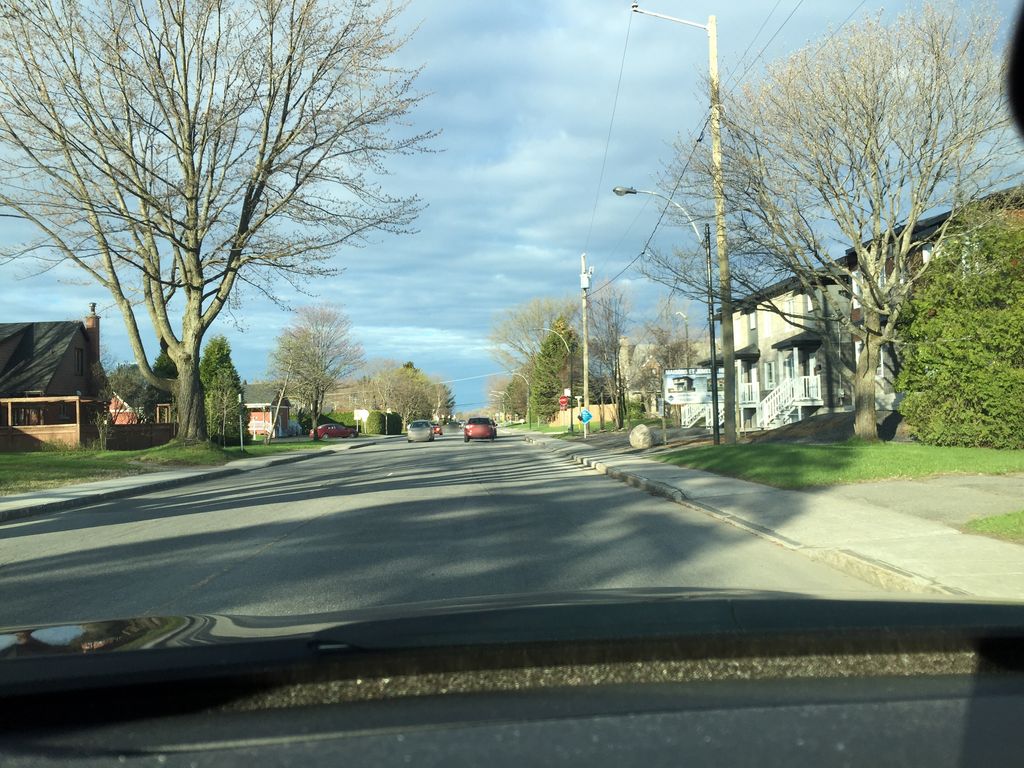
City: quebec_city